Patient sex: F
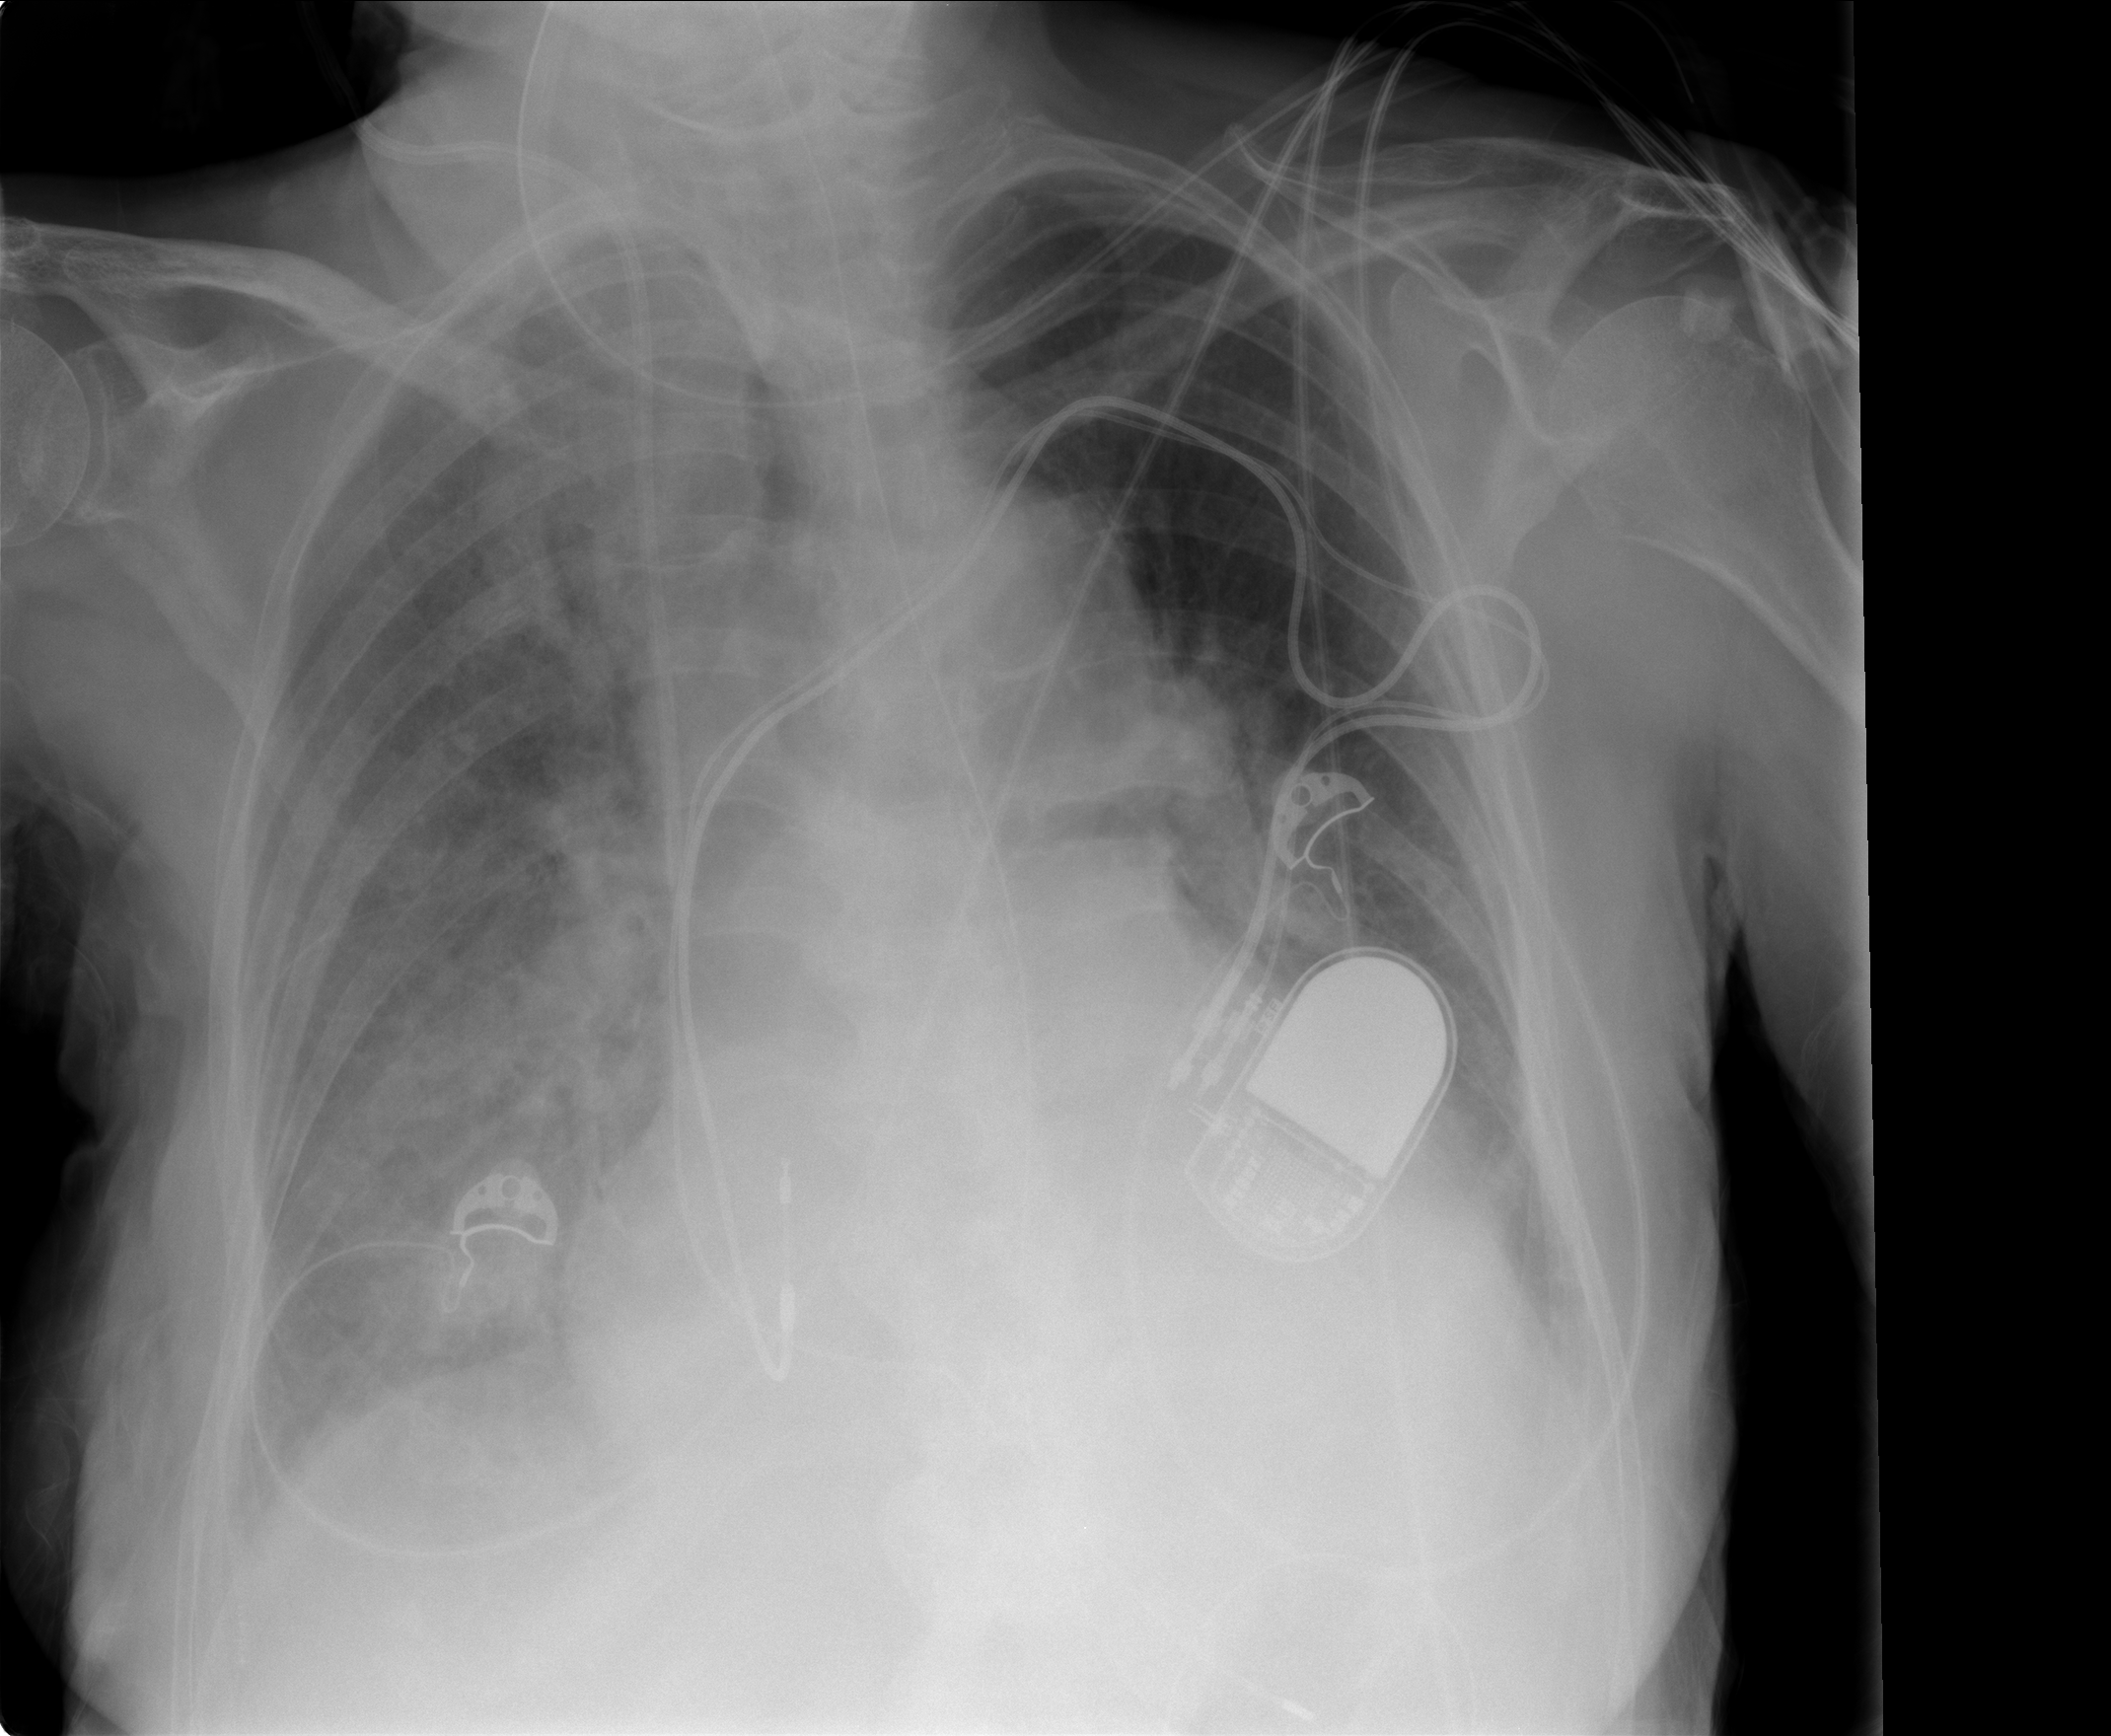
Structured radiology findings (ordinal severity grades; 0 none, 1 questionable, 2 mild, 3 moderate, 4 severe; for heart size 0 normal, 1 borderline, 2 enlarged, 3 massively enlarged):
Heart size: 2
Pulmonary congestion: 0
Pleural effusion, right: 2
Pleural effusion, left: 1
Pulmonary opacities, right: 4
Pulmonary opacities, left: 0
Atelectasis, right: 3
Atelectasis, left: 2